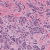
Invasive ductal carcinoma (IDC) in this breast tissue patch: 1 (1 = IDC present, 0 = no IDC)